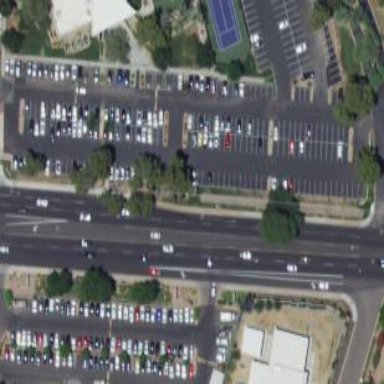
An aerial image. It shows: Parking area with asphalt surface.